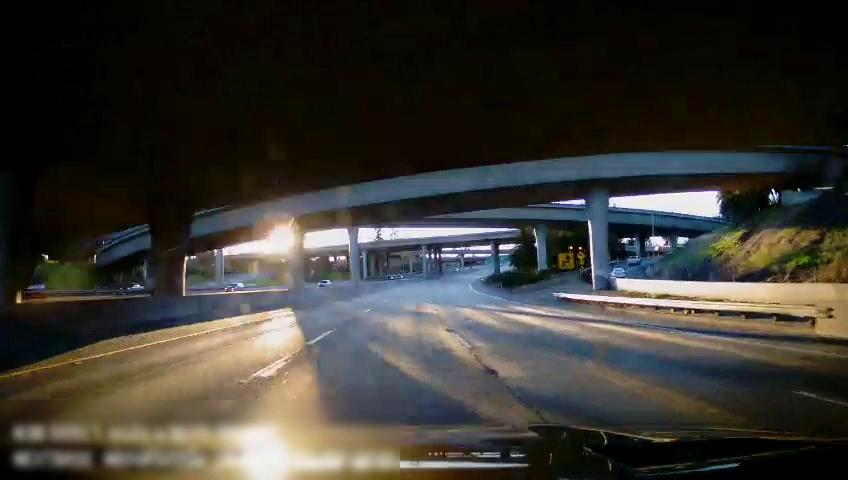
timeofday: Day
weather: Sunny
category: Drivable Space
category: Vehicles | Car
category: Vehicles | Car
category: Vehicles | Car
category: Vehicles | Car
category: Vehicles | Car
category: Lanes | Alternate Lane
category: Lanes | Current Lane
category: Lanes | Current Lane
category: Lanes | Alternate Lane
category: Lanes | Alternate Lane
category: Traffic | Signs